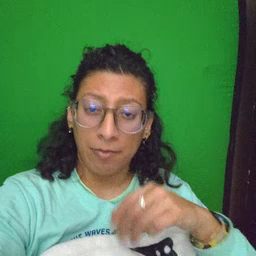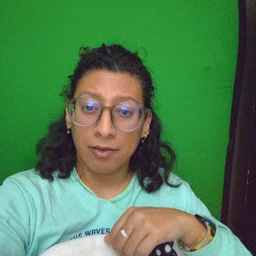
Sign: nap